Question: So, straight to the problem:
I've created a custom that I use to animate a view from one view controller, to full-screen in another view controller. Im doing this by creating -objects that animate the presented view's frame. And it works great! Except when I try to adjust the of the view controller owning the view during dismissal...
It looks like this property is not accounted for when I'm trying to animate the dismissal of the view controller and its view. It works fine during presentation.
The gif below shows how it looks. The red box is the safe area (plus some padding) of the presented view - which I'm trying to compensate for during animation, using the property of the view controller owning the view.

As the gif shows, the safe area is properly adjusted during presentation but not during dismissal.
So, what I want is: use to diminish the effect of the safe area during animation, by setting to the "inverted" values of the safe area. So that the effective safe area starts at 0 and "animates" to the expected value during presentation, and starts at expected value and "animates" to 0 during dismissal.
(I'm quoting "animates", since its actually the view's frame that is animated. But UIKit/Auto Layout use these properties when calculating the frames)
Any thoughts on how to battle this issue is great welcome!
The code for the custom UIViewControllerTransitioningDelegate is provided below.
'''
//
// FullScreenTransitionManager.swift
//
import Foundation
import UIKit
// MARK: FullScreenPresentationController
final class FullScreenPresentationController: UIPresentationController {
private let backgroundView: UIView = {
let view = UIView()
view.backgroundColor = .systemBackground
view.alpha = 0
return view
}()
private lazy var tapGestureRecognizer = UITapGestureRecognizer(target: self, action: #selector(onTap))
@objc private func onTap(_ gesture: UITapGestureRecognizer) {
presentedViewController.dismiss(animated: true)
}
}
// MARK: UIPresentationController
extension FullScreenPresentationController {
override func presentationTransitionWillBegin() {
guard let containerView = containerView else { return }
containerView.addGestureRecognizer(tapGestureRecognizer)
containerView.addSubview(backgroundView)
backgroundView.frame = containerView.frame
guard let transitionCoordinator = presentingViewController.transitionCoordinator else { return }
transitionCoordinator.animate(alongsideTransition: { context in
self.backgroundView.alpha = 1
})
}
override func presentationTransitionDidEnd(_ completed: Bool) {
if !completed {
backgroundView.removeFromSuperview()
containerView?.removeGestureRecognizer(tapGestureRecognizer)
}
}
override func dismissalTransitionWillBegin() {
guard let transitionCoordinator = presentingViewController.transitionCoordinator else { return }
transitionCoordinator.animate(alongsideTransition: { context in
self.backgroundView.alpha = 0
})
}
override func dismissalTransitionDidEnd(_ completed: Bool) {
if completed {
backgroundView.removeFromSuperview()
containerView?.removeGestureRecognizer(tapGestureRecognizer)
}
}
override func viewWillTransition(to size: CGSize, with coordinator: UIViewControllerTransitionCoordinator) {
guard
let containerView = containerView,
let presentedView = presentedView
else { return }
coordinator.animate(alongsideTransition: { context in
self.backgroundView.frame = containerView.frame
presentedView.frame = self.frameOfPresentedViewInContainerView
})
}
}
// MARK: FullScreenTransitionManager
final class FullScreenTransitionManager: NSObject, UIViewControllerTransitioningDelegate {
private weak var anchorView: UIView?
init(anchorView: UIView) {
self.anchorView = anchorView
}
func presentationController(forPresented presented: UIViewController,
presenting: UIViewController?,
source: UIViewController) -> UIPresentationController? {
FullScreenPresentationController(presentedViewController: presented, presenting: presenting)
}
func animationController(forPresented presented: UIViewController,
presenting: UIViewController,
source: UIViewController) -> UIViewControllerAnimatedTransitioning? {
let anchorFrame = anchorView?.safeAreaLayoutGuide.layoutFrame ?? CGRect(origin: presented.view.center, size: .zero)
return FullScreenAnimationController(animationType: .present,
anchorFrame: anchorFrame)
}
func animationController(forDismissed dismissed: UIViewController) -> UIViewControllerAnimatedTransitioning? {
let anchorFrame = anchorView?.safeAreaLayoutGuide.layoutFrame ?? CGRect(origin: dismissed.view.center, size: .zero)
return FullScreenAnimationController(animationType: .dismiss,
anchorFrame: anchorFrame)
}
}
// MARK: UIViewControllerAnimatedTransitioning
final class FullScreenAnimationController: NSObject, UIViewControllerAnimatedTransitioning {
enum AnimationType {
case present
case dismiss
}
private let animationType: AnimationType
private let anchorFrame: CGRect
private let animationDuration: TimeInterval
private var propertyAnimator: UIViewPropertyAnimator?
init(animationType: AnimationType, anchorFrame: CGRect, animationDuration: TimeInterval = 0.3) {
self.animationType = animationType
self.anchorFrame = anchorFrame
self.animationDuration = animationDuration
}
func transitionDuration(using transitionContext: UIViewControllerContextTransitioning?) -> TimeInterval {
animationDuration
}
func animateTransition(using transitionContext: UIViewControllerContextTransitioning) {
switch animationType {
case .present:
guard
let toViewController = transitionContext.viewController(forKey: .to)
else {
return transitionContext.completeTransition(false)
}
transitionContext.containerView.addSubview(toViewController.view)
propertyAnimator = presentAnimator(with: transitionContext, animating: toViewController)
case .dismiss:
guard
let fromViewController = transitionContext.viewController(forKey: .from)
else {
return transitionContext.completeTransition(false)
}
propertyAnimator = dismissAnimator(with: transitionContext, animating: fromViewController)
}
}
private func presentAnimator(with transitionContext: UIViewControllerContextTransitioning,
animating viewController: UIViewController) -> UIViewPropertyAnimator {
let finalFrame = transitionContext.finalFrame(for: viewController)
let safeAreaInsets = transitionContext.containerView.safeAreaInsets
let safeAreaCompensation = UIEdgeInsets(top: -safeAreaInsets.top,
left: -safeAreaInsets.left,
bottom: -safeAreaInsets.bottom,
right: -safeAreaInsets.right)
viewController.additionalSafeAreaInsets = safeAreaCompensation
viewController.view.frame = anchorFrame
viewController.view.setNeedsLayout()
viewController.view.layoutIfNeeded()
return UIViewPropertyAnimator.runningPropertyAnimator(withDuration: transitionDuration(using: transitionContext), delay: 0, options: [.curveEaseInOut, .layoutSubviews], animations: {
viewController.additionalSafeAreaInsets = .zero
viewController.view.frame = finalFrame
viewController.view.setNeedsLayout()
viewController.view.layoutIfNeeded()
}, completion: { _ in
transitionContext.completeTransition(!transitionContext.transitionWasCancelled)
})
}
private func dismissAnimator(with transitionContext: UIViewControllerContextTransitioning,
animating viewController: UIViewController) -> UIViewPropertyAnimator {
let finalFrame = anchorFrame
let safeAreaInsets = transitionContext.containerView.safeAreaInsets
let safeAreaCompensation = UIEdgeInsets(top: -safeAreaInsets.top,
left: -safeAreaInsets.left,
bottom: -safeAreaInsets.bottom,
right: -safeAreaInsets.right)
viewController.view.setNeedsLayout()
viewController.view.layoutIfNeeded()
return UIViewPropertyAnimator.runningPropertyAnimator(withDuration: transitionDuration(using: transitionContext), delay: 0, options: [.curveEaseInOut, .layoutSubviews], animations: {
viewController.additionalSafeAreaInsets = safeAreaCompensation
viewController.view.frame = finalFrame
viewController.view.setNeedsLayout()
viewController.view.layoutIfNeeded()
}, completion: { _ in
transitionContext.completeTransition(!transitionContext.transitionWasCancelled)
})
}
}
'''
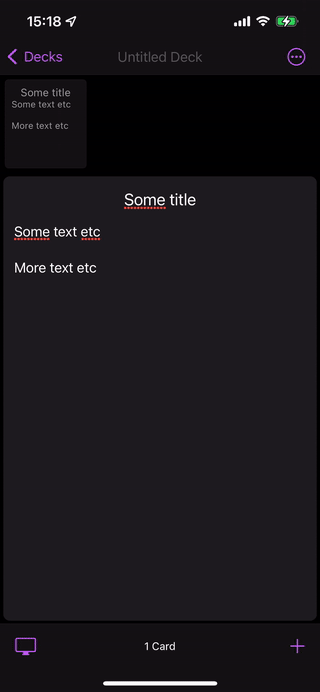
Answer: After some debugging I managed to find a workaround to this problem.
In short, it looks like the safe area is not updated after 'UIViewController.viewWillDisappear' is called, and hence any changes to '.additionalSafeAreaInsets' is ignored (since these insets modifies the safe area of the view controller's view).
My current workaround is somewhat hacky, but it gets the job done. Since 'UIViewControllerTransitioningDelegate.animationController(forDismissed...)' is called right before 'UIViewController.viewWillDisappear' and 'UIViewControllerAnimatedTransitioning.animateTransition(using transitionContext...)', I start the dismiss animation already in that method. That way the layout calculations for the animation get correct, and the correct safe area is set.
Below is the code for my custom 'UIViewControllerTransitioningDelegate' with the workaround. I've removed the use of '.additionalSafeAreaInsets' since its not necessary at all! And I've no idea why I thought I needed it in the first place...
'''
//
// FullScreenTransitionManager.swift
//
import Foundation
import UIKit
// MARK: FullScreenPresentationController
final class FullScreenPresentationController: UIPresentationController {
private let backgroundView: UIView = {
let view = UIView()
view.backgroundColor = .systemBackground
view.alpha = 0
return view
}()
private lazy var tapGestureRecognizer = UITapGestureRecognizer(target: self, action: #selector(onTap))
@objc private func onTap(_ gesture: UITapGestureRecognizer) {
presentedViewController.dismiss(animated: true)
}
}
// MARK: UIPresentationController
extension FullScreenPresentationController {
override func presentationTransitionWillBegin() {
guard let containerView = containerView else { return }
containerView.addGestureRecognizer(tapGestureRecognizer)
containerView.addSubview(backgroundView)
backgroundView.frame = containerView.frame
guard let transitionCoordinator = presentingViewController.transitionCoordinator else { return }
transitionCoordinator.animate(alongsideTransition: { context in
self.backgroundView.alpha = 1
})
}
override func presentationTransitionDidEnd(_ completed: Bool) {
if !completed {
backgroundView.removeFromSuperview()
containerView?.removeGestureRecognizer(tapGestureRecognizer)
}
}
override func dismissalTransitionWillBegin() {
guard let transitionCoordinator = presentingViewController.transitionCoordinator else { return }
transitionCoordinator.animate(alongsideTransition: { context in
self.backgroundView.alpha = 0
})
}
override func dismissalTransitionDidEnd(_ completed: Bool) {
if completed {
backgroundView.removeFromSuperview()
containerView?.removeGestureRecognizer(tapGestureRecognizer)
}
}
override func viewWillTransition(to size: CGSize, with coordinator: UIViewControllerTransitionCoordinator) {
guard let containerView = containerView else { return }
coordinator.animate(alongsideTransition: { context in
self.backgroundView.frame = containerView.frame
})
}
}
// MARK: FullScreenTransitionManager
final class FullScreenTransitionManager: NSObject, UIViewControllerTransitioningDelegate {
fileprivate enum AnimationState {
case present
case dismiss
}
private weak var anchorView: UIView?
private var animationState: AnimationState = .present
private var animationDuration: TimeInterval = Resources.animation.duration
private var anchorViewFrame: CGRect = .zero
private var propertyAnimator: UIViewPropertyAnimator?
init(anchorView: UIView) {
self.anchorView = anchorView
}
func presentationController(forPresented presented: UIViewController,
presenting: UIViewController?,
source: UIViewController) -> UIPresentationController? {
FullScreenPresentationController(presentedViewController: presented, presenting: presenting)
}
func animationController(forPresented presented: UIViewController,
presenting: UIViewController,
source: UIViewController) -> UIViewControllerAnimatedTransitioning? {
prepare(animationState: .present)
}
func animationController(forDismissed dismissed: UIViewController) -> UIViewControllerAnimatedTransitioning? {
// Starting the animation here, since UIKit do not update safe area insets after UIViewController.viewWillDisappear() is called
defer {
propertyAnimator = dismissAnimator(animating: dismissed)
}
return prepare(animationState: .dismiss)
}
}
// MARK: UIViewControllerAnimatedTransitioning
extension FullScreenTransitionManager: UIViewControllerAnimatedTransitioning {
private func prepare(animationState: AnimationState,
animationDuration: TimeInterval = Resources.animation.duration) -> UIViewControllerAnimatedTransitioning? {
guard let anchorView = anchorView else { return nil }
self.animationState = animationState
self.animationDuration = animationDuration
self.anchorViewFrame = anchorView.safeAreaLayoutGuide.layoutFrame
return self
}
func transitionDuration(using transitionContext: UIViewControllerContextTransitioning?) -> TimeInterval {
animationDuration
}
func animateTransition(using transitionContext: UIViewControllerContextTransitioning) {
switch animationState {
case .present:
guard
let toViewController = transitionContext.viewController(forKey: .to)
else {
return transitionContext.completeTransition(false)
}
propertyAnimator = presentAnimator(with: transitionContext, animating: toViewController)
case .dismiss:
guard
let fromViewController = transitionContext.viewController(forKey: .from)
else {
return transitionContext.completeTransition(false)
}
propertyAnimator = updatedDismissAnimator(with: transitionContext, animating: fromViewController)
}
}
private func presentAnimator(with transitionContext: UIViewControllerContextTransitioning,
animating viewController: UIViewController) -> UIViewPropertyAnimator {
transitionContext.containerView.addSubview(viewController.view)
let finalFrame = transitionContext.finalFrame(for: viewController)
viewController.view.frame = anchorViewFrame
viewController.view.layoutIfNeeded()
return UIViewPropertyAnimator.runningPropertyAnimator(withDuration: transitionDuration(using: transitionContext),
delay: 0,
options: [.curveEaseInOut],
animations: {
viewController.view.frame = finalFrame
viewController.view.layoutIfNeeded()
}, completion: { _ in
transitionContext.completeTransition(!transitionContext.transitionWasCancelled)
})
}
private func dismissAnimator(animating viewController: UIViewController) -> UIViewPropertyAnimator {
let finalFrame = anchorViewFrame
return UIViewPropertyAnimator.runningPropertyAnimator(withDuration: animationDuration,
delay: 0,
options: [.curveEaseInOut],
animations: {
viewController.view.frame = finalFrame
viewController.view.layoutIfNeeded()
})
}
private func updatedDismissAnimator(with transitionContext: UIViewControllerContextTransitioning,
animating viewController: UIViewController) -> UIViewPropertyAnimator {
let propertyAnimator = self.propertyAnimator ?? dismissAnimator(animating: viewController)
propertyAnimator.addCompletion({ _ in
transitionContext.completeTransition(!transitionContext.transitionWasCancelled)
})
self.propertyAnimator = propertyAnimator
return propertyAnimator
}
}
'''
Also, here is a <URL> on the Apple forums.